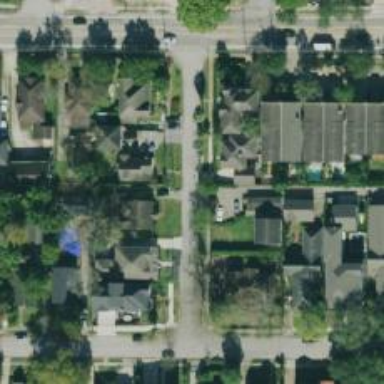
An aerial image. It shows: Alley classified as service road.